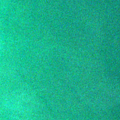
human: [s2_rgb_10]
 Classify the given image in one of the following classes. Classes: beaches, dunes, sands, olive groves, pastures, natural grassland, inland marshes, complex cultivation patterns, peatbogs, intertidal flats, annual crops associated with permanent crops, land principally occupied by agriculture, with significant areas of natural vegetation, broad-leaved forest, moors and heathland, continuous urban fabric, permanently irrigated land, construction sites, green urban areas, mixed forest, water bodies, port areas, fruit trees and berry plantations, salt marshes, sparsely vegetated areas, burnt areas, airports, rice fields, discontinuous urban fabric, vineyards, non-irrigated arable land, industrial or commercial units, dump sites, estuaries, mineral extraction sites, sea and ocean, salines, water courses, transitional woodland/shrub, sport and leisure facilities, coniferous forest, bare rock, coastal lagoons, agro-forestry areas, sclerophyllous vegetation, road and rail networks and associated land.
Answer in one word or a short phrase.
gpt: sea and ocean